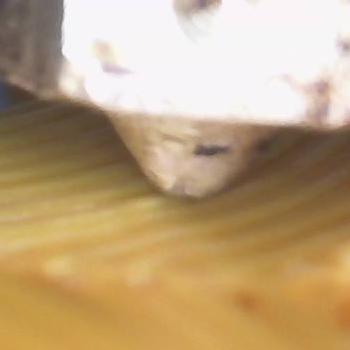
Flow rate: 69%